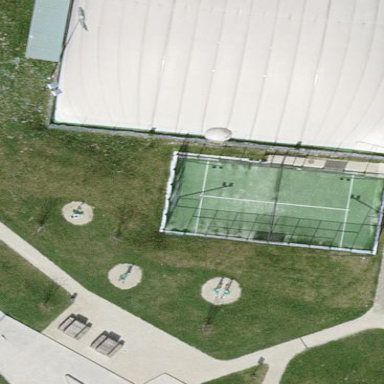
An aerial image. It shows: Tennis court on the leisure land pitch.